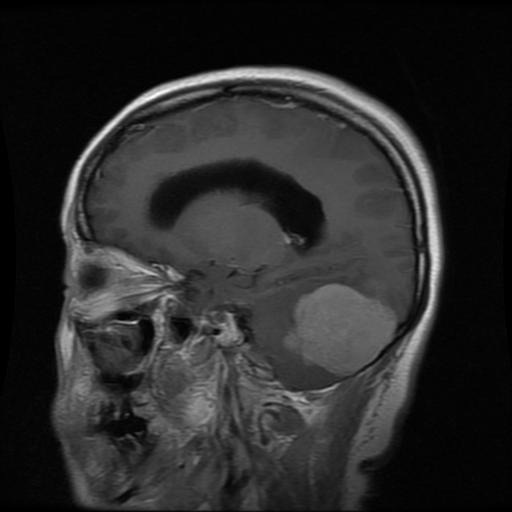
Label: meningioma